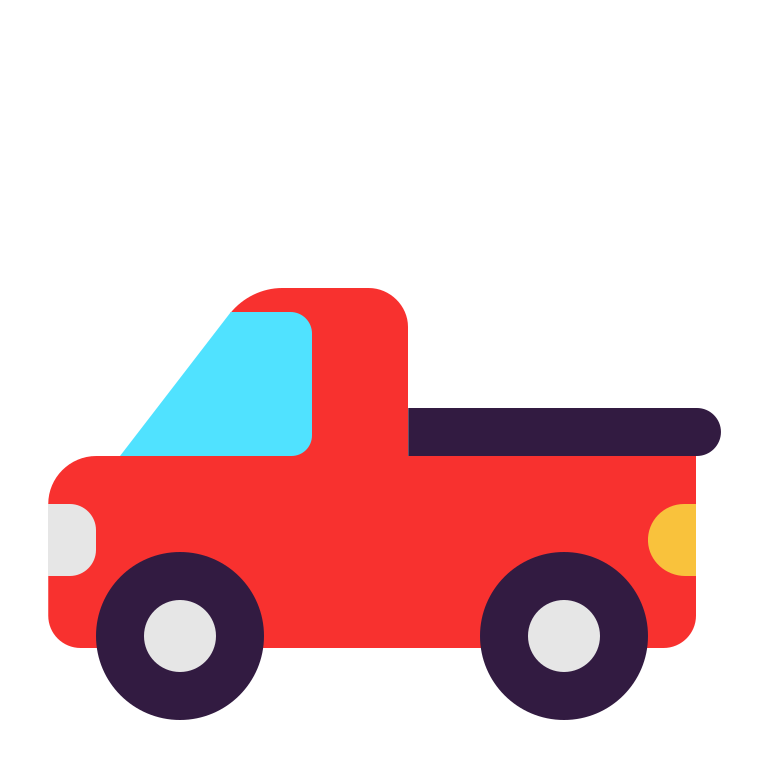
pickup truck flat